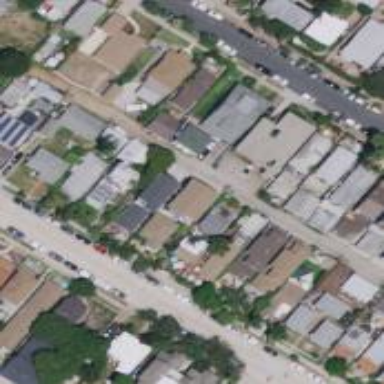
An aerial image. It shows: Alley classified as service road.